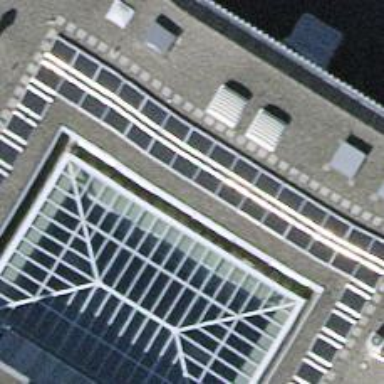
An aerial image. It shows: Library.